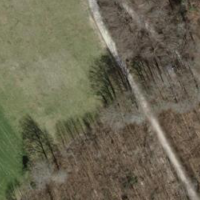
EUNIS habitat code: 41
Species observed at this site:
Gryllus campestris